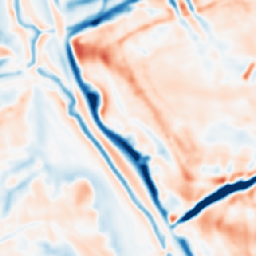
Category: multiscale
Decomposition family: dog_multiscale
Decomposition parameters: sigma_ratio: 1.4
n_scales: 4
base_sigma: 2
Upsampling method: area
Upsampling parameters: scale: 8
Upsampling scale: 8